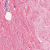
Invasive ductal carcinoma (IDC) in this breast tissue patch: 0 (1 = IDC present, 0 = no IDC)